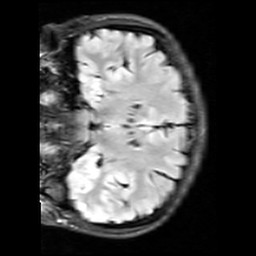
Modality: FLAIR
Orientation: coronal
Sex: female
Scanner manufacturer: siemens
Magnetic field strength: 3 T
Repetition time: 10 s
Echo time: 0.09 s